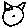
Label: cat